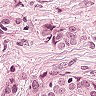
Metastatic tissue present: yes